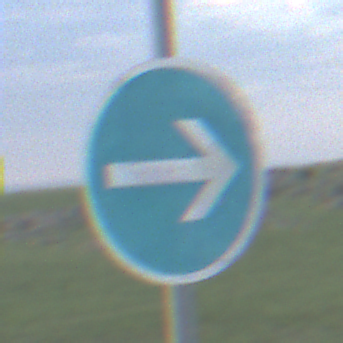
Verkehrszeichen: VorgeschriebeneFahrtrichtungHierRechts
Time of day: SunriseSunset
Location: Outdoor (Nature)
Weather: PartlyCloudy
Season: NotSpecified
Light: Natural